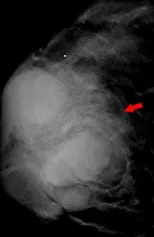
(A-D) Craniocaudal position of digital breast tomosynthesis. The red arrow area in panels. Showed unshielded margin of the mass, which was more obvious compared with that in
Figure 3A.
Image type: radiology (x_ray)